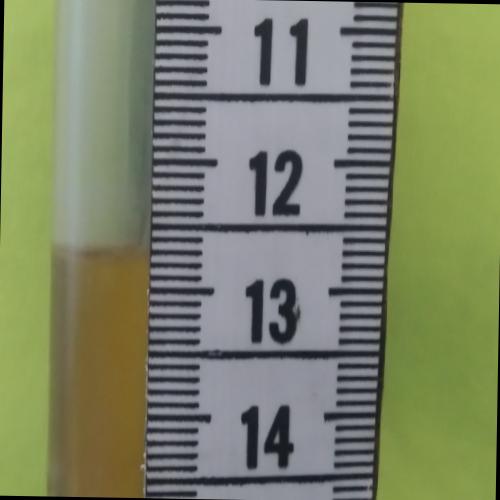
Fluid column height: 12.7 cm